Question: I am trying to make a bar chart in python, and color bars by a data frame column, this is exceedingly easy in R ggplot2, so I really do who not understand why it is so hard in matplotlib/pandas, I would like to understand how to do it and hopefully the logic as I assume it can't be hard after all
Here is an example of what I want. I did in ggplot - all I want is to define the color using attributes in the data frame, the attribute can be the color string i.e. 'k','r' .. or a feature of the data say male/female, etc.

this is an example of code I tried that works to generate the bars
'''
import matplotlib.pyplot as plt
import pandas as pd
data = pd.DataFrame({'name' : ['a','b','c'],'value' : [1,2,3],
'c' : ['b','r','b']})
data.plot('name','value',kind='bar')
'''
but I want the color defined by column 'c'
but when I add color='c' then it does not work
'''
data.plot('name','value',color='c',kind='bar',color='c')
'''
I tried using plot.scatter as well and it did not work either
---- Update
I did some more work and this works more or less, I have yet to figure out how to properly align the labels, I still do to like why I have to have a numeric x axis, when it is really categorical (again ggplot2 deals with this on its own) - but ar least this can be done in code
'''
fig, ax = plt.subplots()
ax.bar(range(len(data)),data['value'],width=.5,color=data['c'])
ax.set_xticks(range(len(data)))
ax.set_xticklabels( (data['name'] ))
'''
Thanks as always
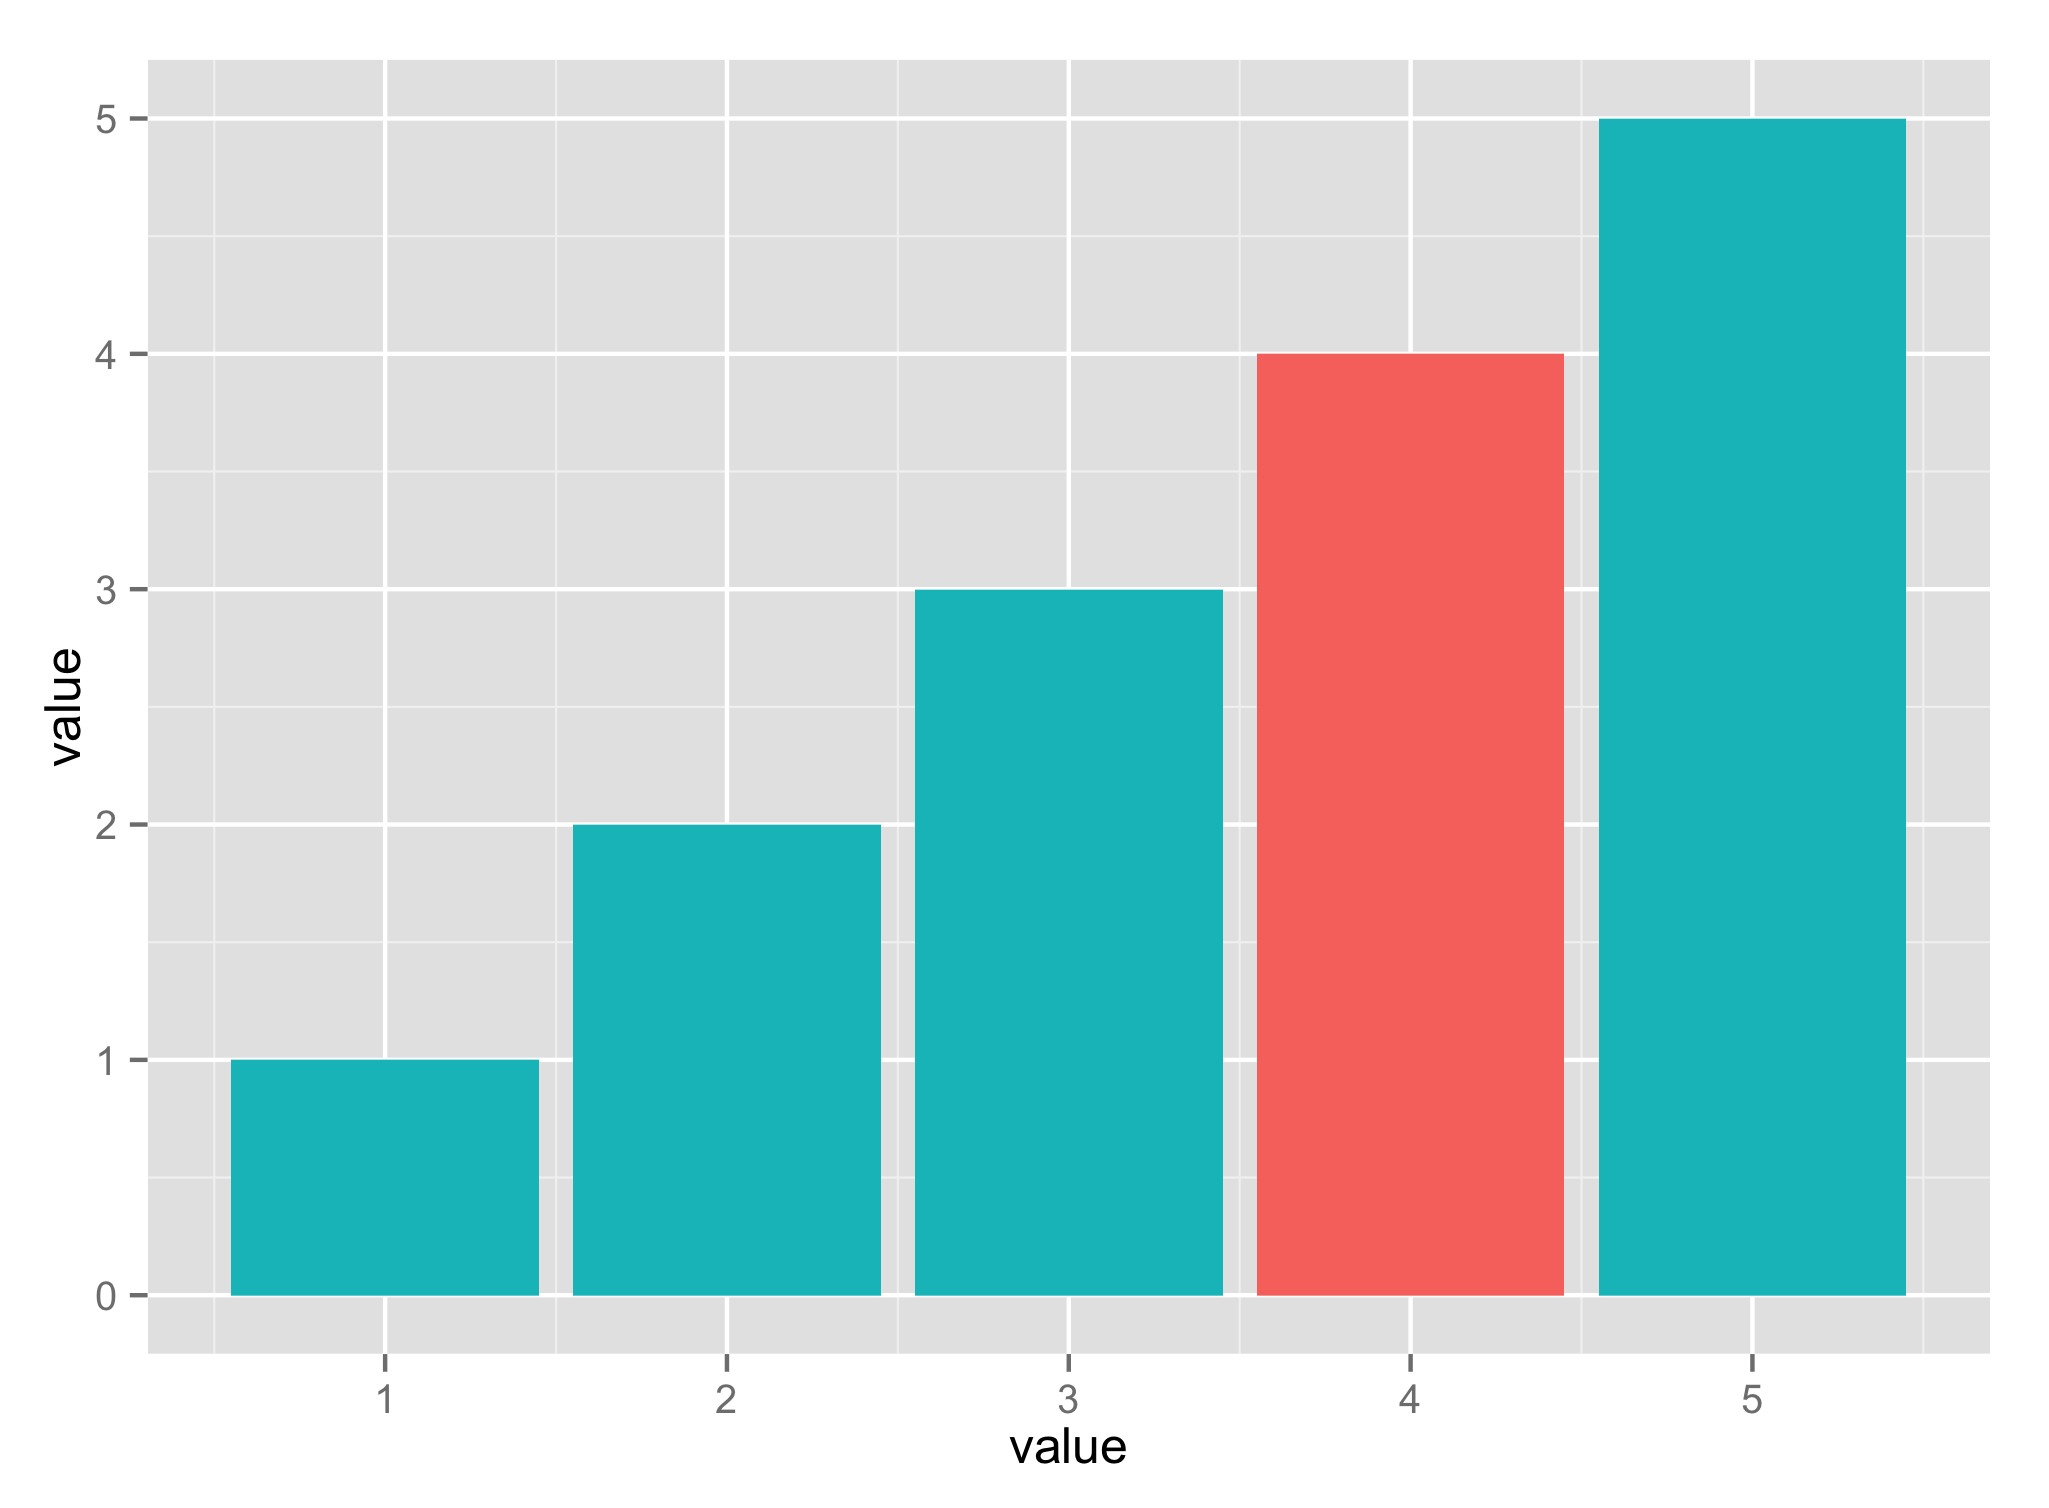
Answer: Try this:
'''
data.plot('name','value',color=['r', 'g', 'b'],kind='bar')
'''
You can give any combination of colors as a list to the color argument. If there are more bars than number of colors, the colors will just recycle.

I can also strongly recommend the excellent brewer2mpl library. It provides aesthetically pleasing color choices. The code looks like this:
'''
import brewer2mpl
bmap = brewer2mpl.get_map('Set2','qualitative',3,reverse=True)
colors = bmap.mpl_colors
data.plot('name','value',color=colors,kind='bar')
'''
resulting in:

You can get brewer2mpl from here: <URL>